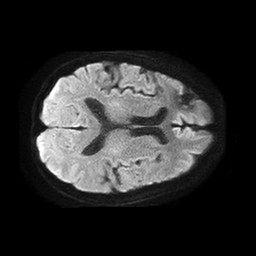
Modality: TRACE
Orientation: axial
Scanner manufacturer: philips
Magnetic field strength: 1.5 T
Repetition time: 4.6 s
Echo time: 0.08517 s